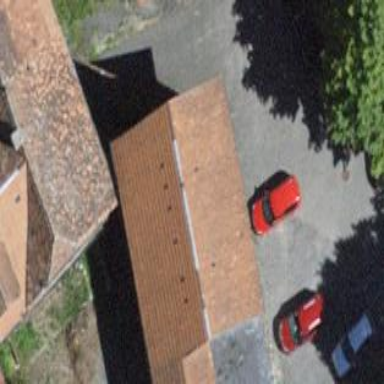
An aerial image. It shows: Rural barn.